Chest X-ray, PA view. Patient: 36 years old, sex F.
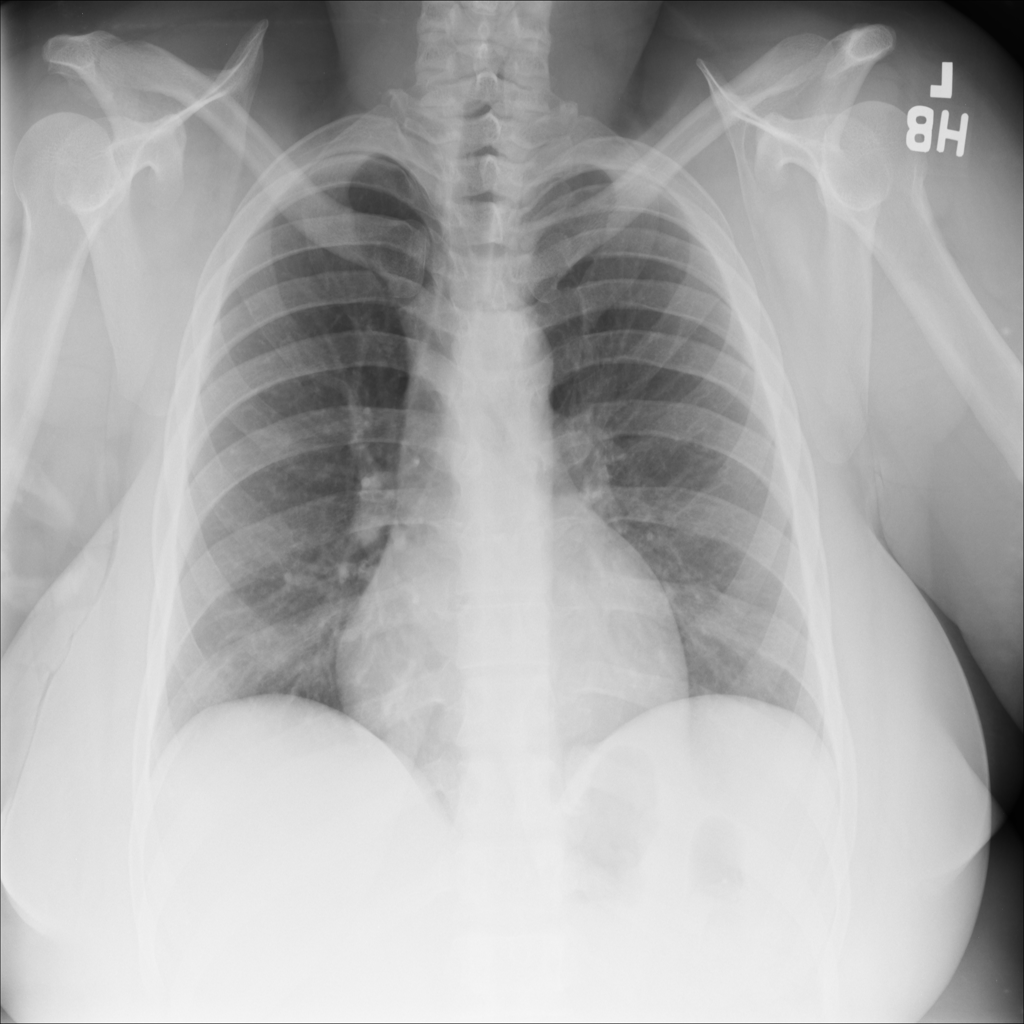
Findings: No Finding